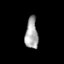
Tissue: skin
Cell type: Epithelial cells
Senescence score: 0.2697
Nuclear area (px): 386
Mean DAPI intensity: 167.64